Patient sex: M
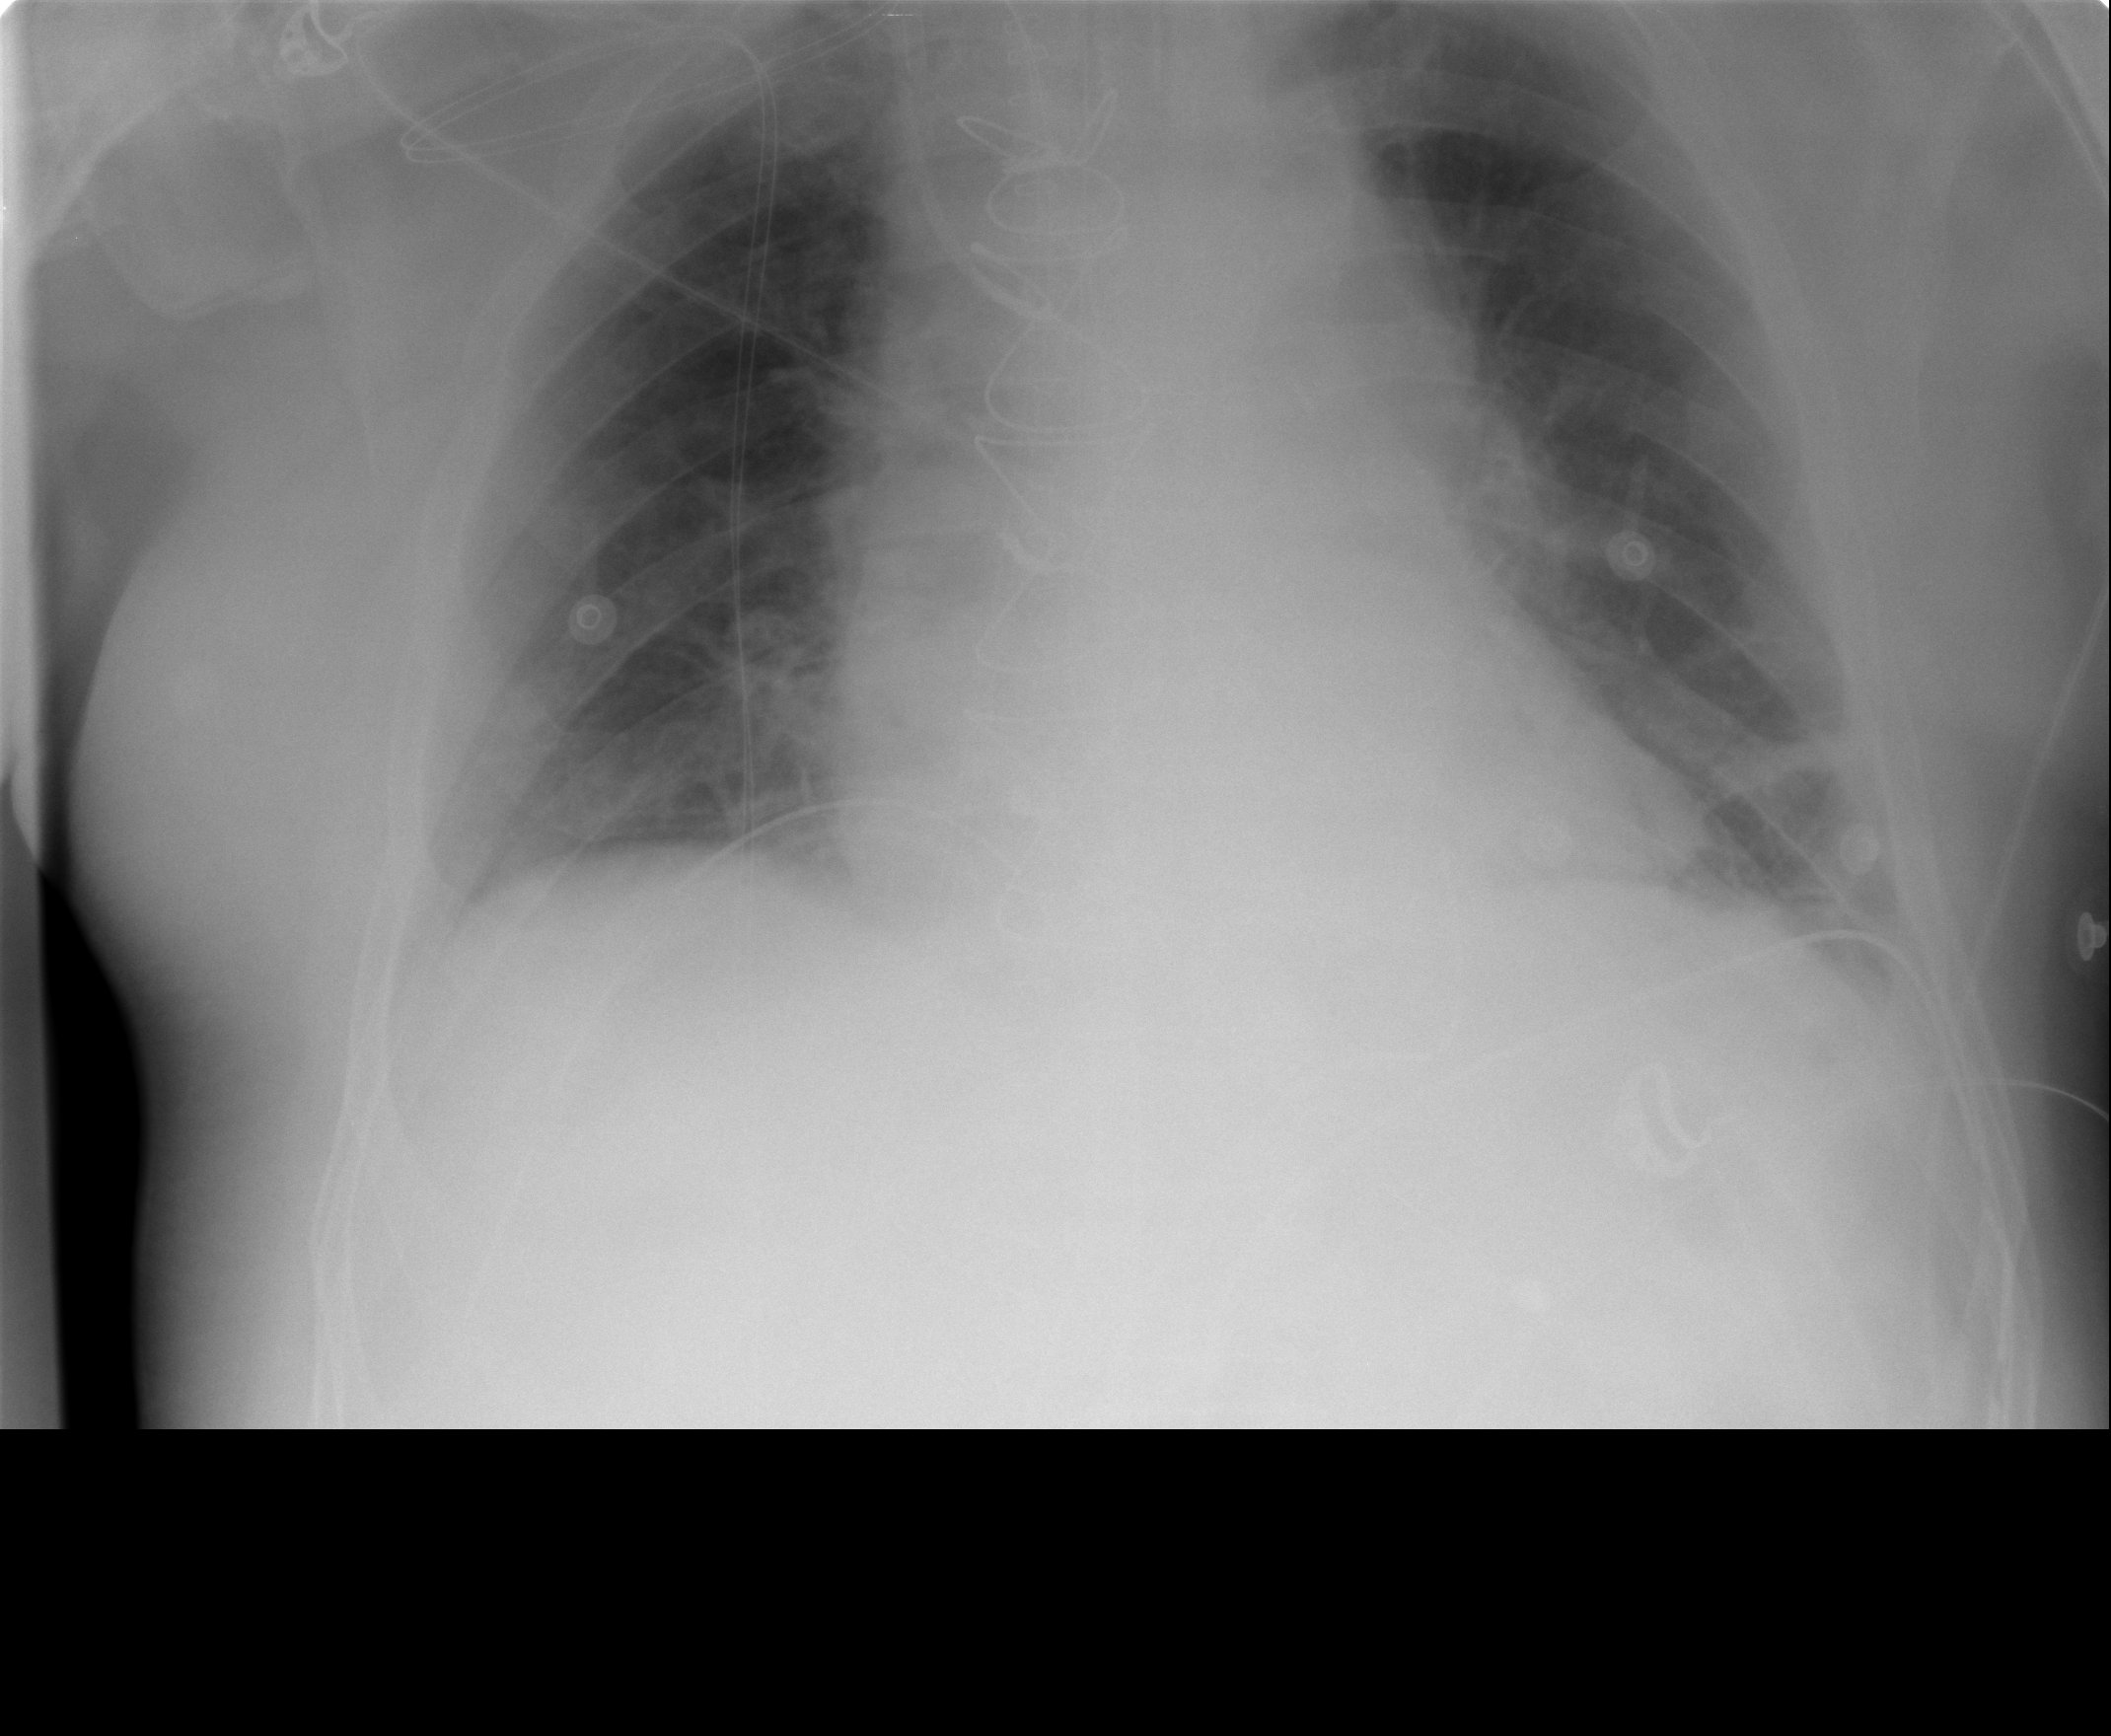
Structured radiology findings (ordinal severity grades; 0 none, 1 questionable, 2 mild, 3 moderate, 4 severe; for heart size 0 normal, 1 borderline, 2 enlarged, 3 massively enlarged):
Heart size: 2
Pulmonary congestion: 0
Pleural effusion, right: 0
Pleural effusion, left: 0
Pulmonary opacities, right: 0
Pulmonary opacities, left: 0
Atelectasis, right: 0
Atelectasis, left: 2